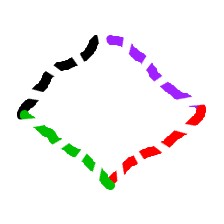
Shape: rhombus